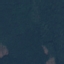
Land use / land cover class: Forest